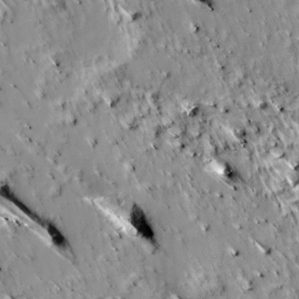
Label: non_frost